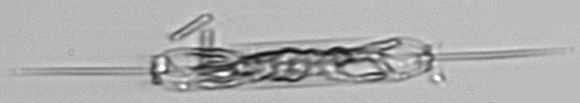
Label: Ditylum_brightwellii